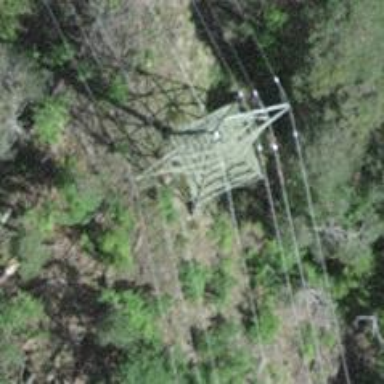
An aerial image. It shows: Power line in the image.